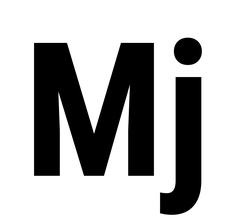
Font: Roboto_Condensed_Bold